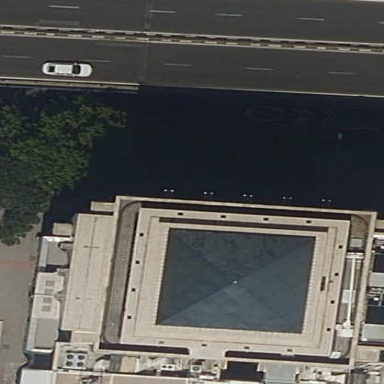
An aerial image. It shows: Office building.